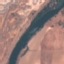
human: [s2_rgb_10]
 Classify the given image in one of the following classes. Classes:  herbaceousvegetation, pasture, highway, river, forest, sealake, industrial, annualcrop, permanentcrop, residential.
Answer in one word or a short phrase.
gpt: River